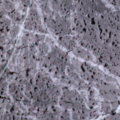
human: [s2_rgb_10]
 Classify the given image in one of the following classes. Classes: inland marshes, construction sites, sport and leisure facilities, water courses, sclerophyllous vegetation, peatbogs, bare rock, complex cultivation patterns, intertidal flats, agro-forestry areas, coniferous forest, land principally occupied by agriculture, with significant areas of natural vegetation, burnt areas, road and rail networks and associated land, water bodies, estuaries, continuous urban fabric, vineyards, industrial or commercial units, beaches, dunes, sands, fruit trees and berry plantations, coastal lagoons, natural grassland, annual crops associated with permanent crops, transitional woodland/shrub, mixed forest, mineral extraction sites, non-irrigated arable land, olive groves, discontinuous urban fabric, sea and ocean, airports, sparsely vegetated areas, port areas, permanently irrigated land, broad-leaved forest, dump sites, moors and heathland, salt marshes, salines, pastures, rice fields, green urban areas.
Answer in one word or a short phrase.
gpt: sea and ocean